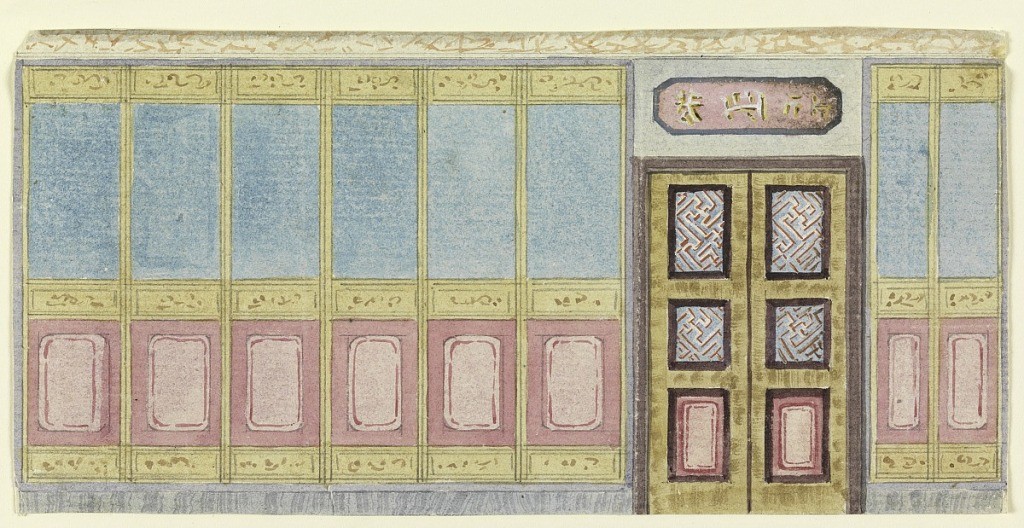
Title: Design for Wall with Doorway, possibly for Library, Royal Pavilion, Brighton
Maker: Frederick Crace, English, 1779–1859
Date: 1802
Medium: Brush and watercolor, graphite on paper
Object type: Drawing
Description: Elevation of a wall, with a doorway at left surmounted by a painted tablet bearing Chinese characters. Walls to left and right covered with a series of painted narrow panels with solid color fields.